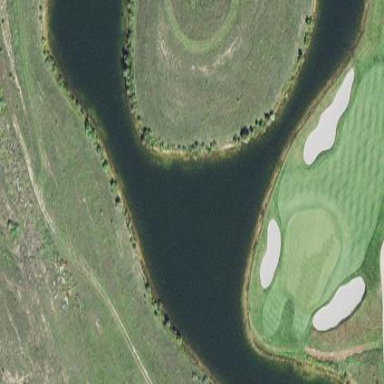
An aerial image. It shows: Water hazard on golf course.